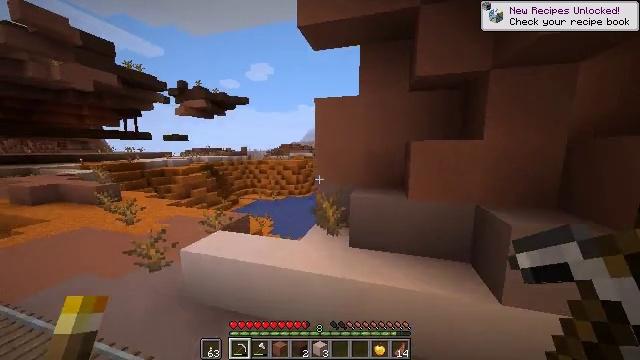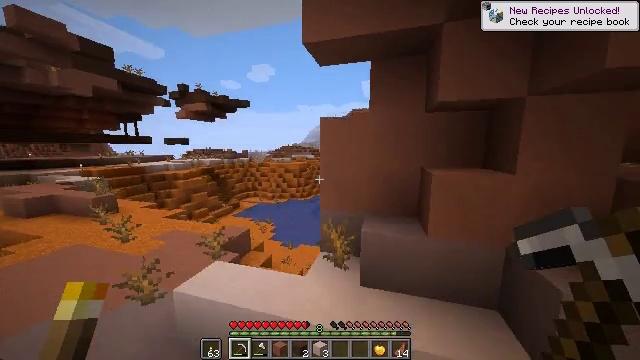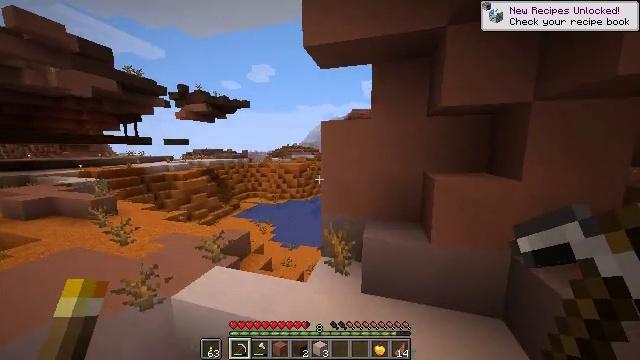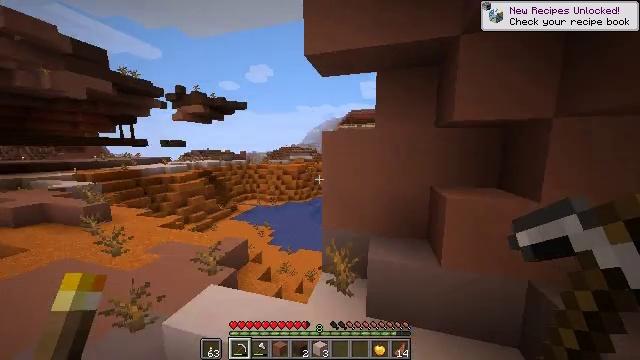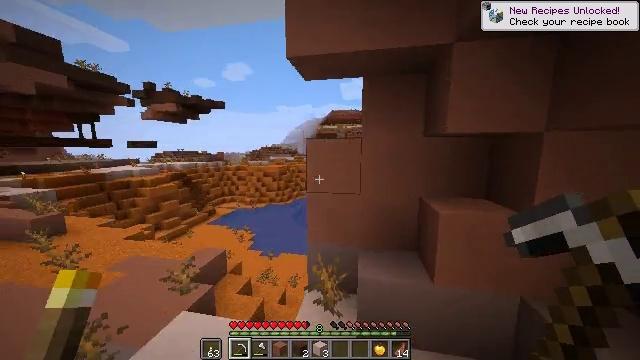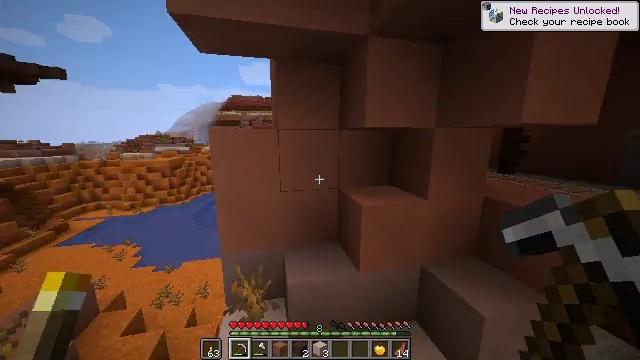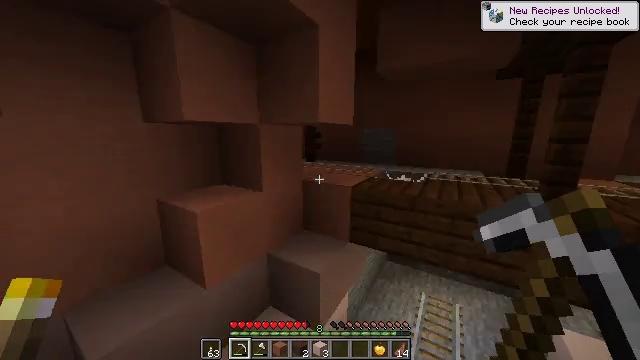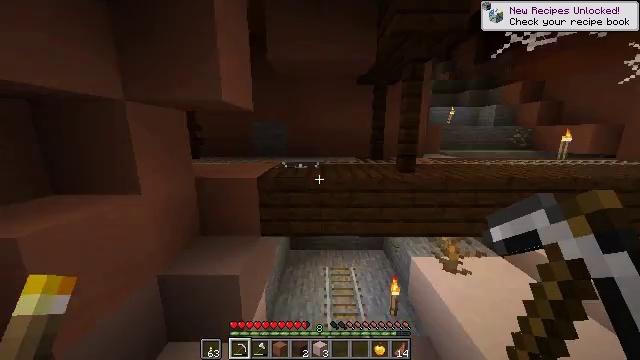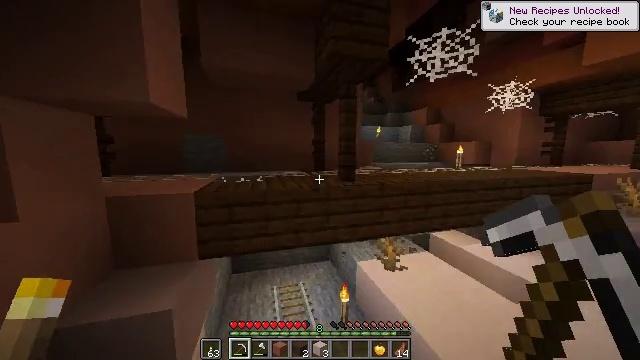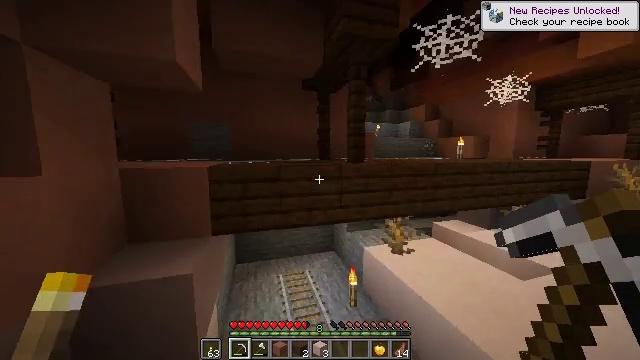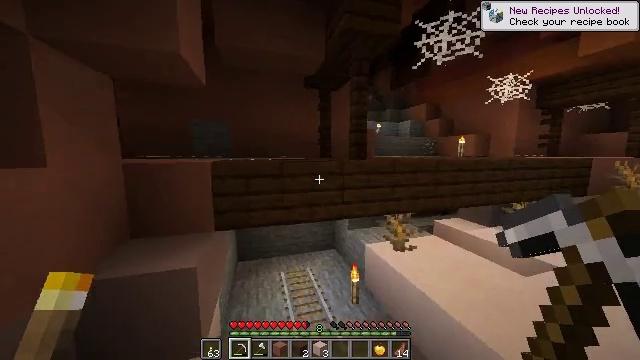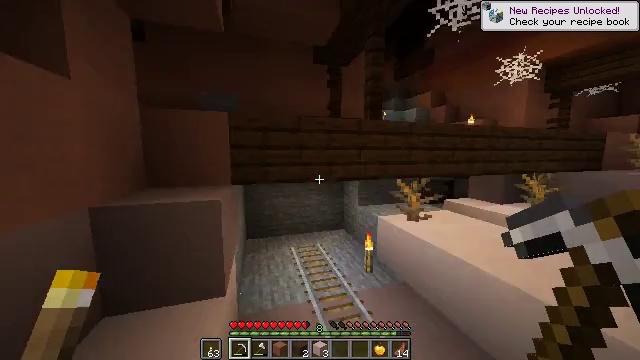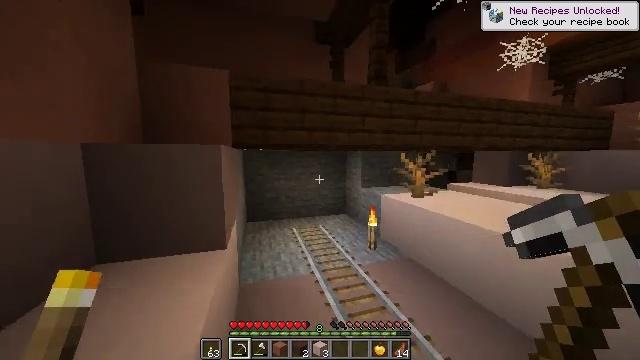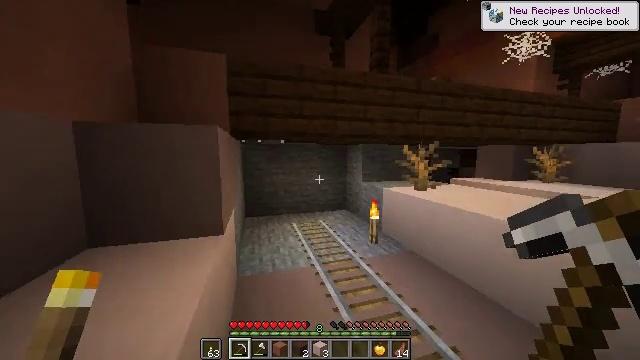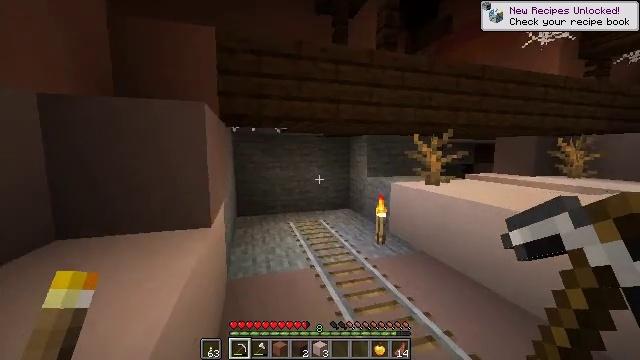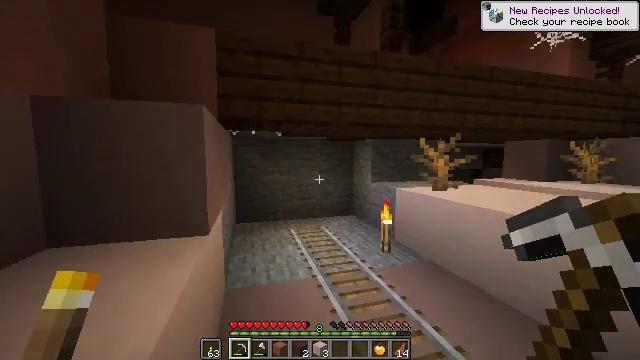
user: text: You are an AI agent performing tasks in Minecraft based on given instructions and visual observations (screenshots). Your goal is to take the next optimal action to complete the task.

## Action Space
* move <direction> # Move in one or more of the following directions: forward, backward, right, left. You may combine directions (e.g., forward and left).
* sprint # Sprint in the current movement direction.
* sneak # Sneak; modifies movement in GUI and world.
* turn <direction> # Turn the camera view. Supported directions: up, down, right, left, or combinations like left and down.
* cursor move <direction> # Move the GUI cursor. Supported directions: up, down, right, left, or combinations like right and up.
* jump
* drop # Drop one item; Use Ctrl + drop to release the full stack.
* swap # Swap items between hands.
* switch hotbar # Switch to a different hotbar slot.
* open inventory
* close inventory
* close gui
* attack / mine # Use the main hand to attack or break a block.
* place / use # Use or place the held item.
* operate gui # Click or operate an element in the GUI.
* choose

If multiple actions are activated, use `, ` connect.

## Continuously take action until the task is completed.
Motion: motion action
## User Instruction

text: Break the gold ore block.
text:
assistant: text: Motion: move forward and move left, sprint, jump
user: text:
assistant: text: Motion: move forward, sprint, jump
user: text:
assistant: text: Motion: move forward, sprint, jump
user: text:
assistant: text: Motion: move forward, sprint, turn right, jump
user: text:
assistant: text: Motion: move forward, sprint, turn right and down, jump
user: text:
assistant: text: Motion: move forward, sprint, turn right, jump
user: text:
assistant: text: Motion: move forward, sprint, turn right
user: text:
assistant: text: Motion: move forward, sprint, turn right and up
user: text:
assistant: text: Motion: move forward and move left, sprint, turn right
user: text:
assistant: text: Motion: move forward and move left, sprint
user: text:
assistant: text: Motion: move forward and move left, sprint
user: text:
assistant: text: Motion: no_op
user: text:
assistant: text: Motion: no_op
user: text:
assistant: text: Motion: no_op
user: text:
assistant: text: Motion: turn up
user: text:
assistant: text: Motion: turn right and up
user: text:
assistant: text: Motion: turn right and up
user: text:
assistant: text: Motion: turn right and up
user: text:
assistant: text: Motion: turn right
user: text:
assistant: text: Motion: no_op
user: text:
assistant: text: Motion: move forward, sprint
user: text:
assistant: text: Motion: move forward, sprint
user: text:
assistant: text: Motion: move forward, sprint
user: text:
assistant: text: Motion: move forward and move right, sprint
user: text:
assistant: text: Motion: move forward and move right, sprint, turn right, jump
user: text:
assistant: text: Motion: move forward and move right, sprint, turn right and down, jump
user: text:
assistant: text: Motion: move forward and move right, sprint, turn right and down, jump
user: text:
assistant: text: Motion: move forward and move right, sprint, turn right, jump
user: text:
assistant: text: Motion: move forward and move right, sprint, jump
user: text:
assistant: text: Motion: move forward and move right, sprint, jump